Question: I wish to create the UI for categories section but I am confused whether building UI first will make my code unstructured so in the Future I cannot add APIs to fetch the category that the user is clicking.

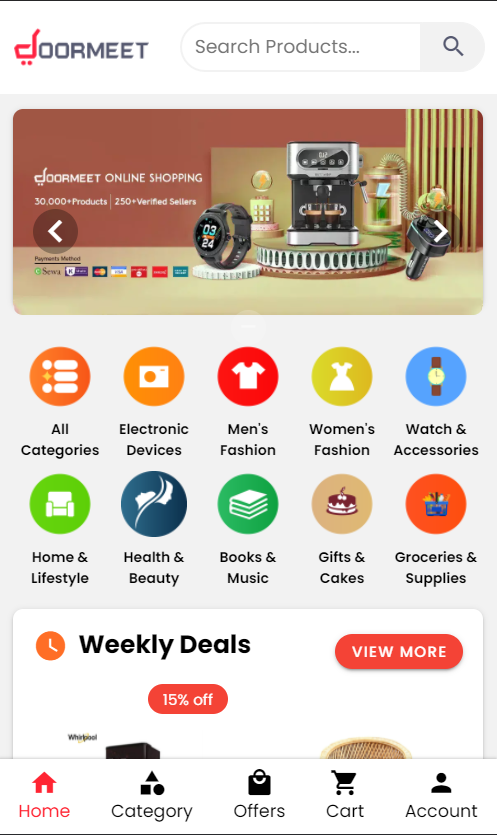
Answer: Just design your desired UI and later you will implement your APIs. In Flutter make sure that you work on UI and API together.